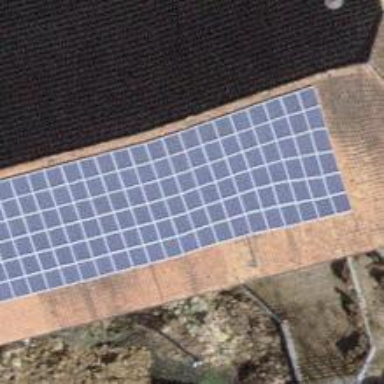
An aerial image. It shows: Solar power generator with photovoltaic panels.